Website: apple
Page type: customer-info-address
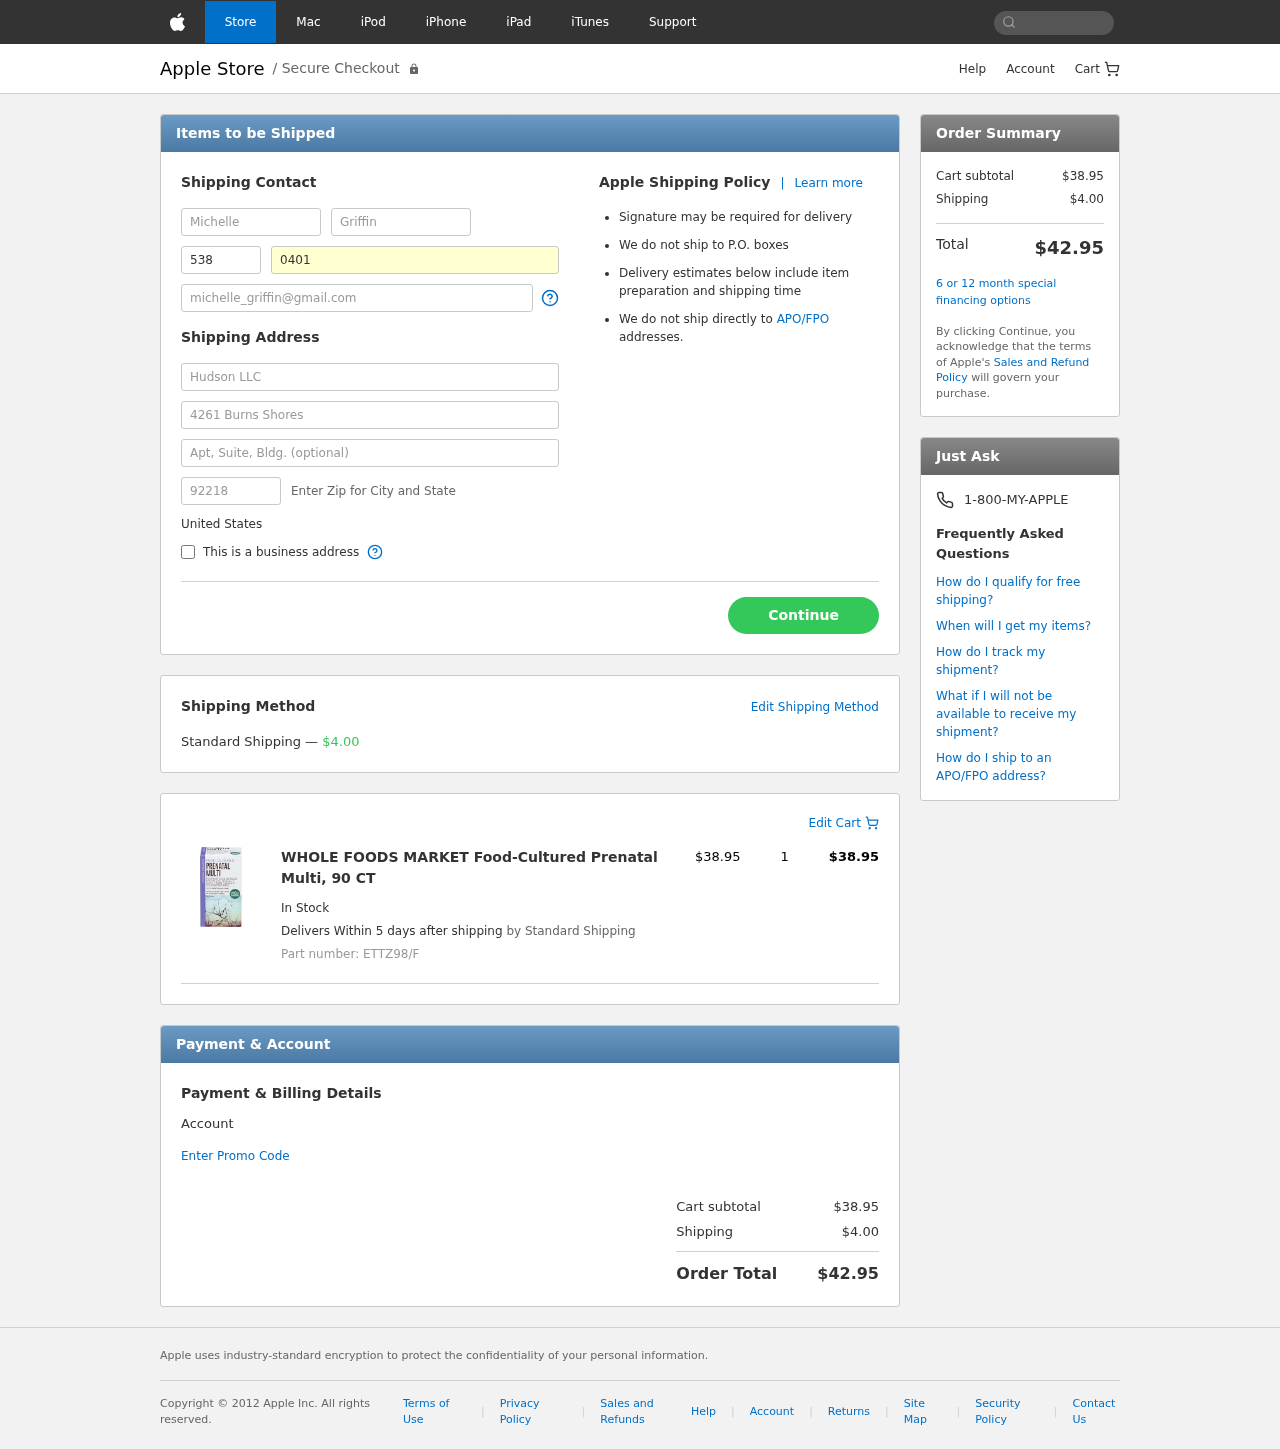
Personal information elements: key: PII_COUNTRY
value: United States
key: PII_FIRSTNAME
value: Michelle
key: PII_LASTNAME
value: Griffin
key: PII_PHONE_AREA
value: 538
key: PII_PHONE_LINE
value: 0401
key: PII_EMAIL
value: michelle_griffin@gmail.com
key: PII_COMPANY
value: Hudson LLC
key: PII_STREET
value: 4261 Burns Shores
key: PII_POSTCODE
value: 92218
Product elements: key: PRODUCT1_NAME
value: WHOLE FOODS MARKET Food-Cultured Prenatal Multi, 90 CT
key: PRODUCT1_PRICE
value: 38.95
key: PRODUCT1_QUANTITY
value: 1
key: PRODUCT1_SKU
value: ETTZ98/F
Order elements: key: ORDER_SHIPPING_COST
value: $4.00
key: ORDER_ITEM_TOTAL
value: $38.95
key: ORDER_SUBTOTAL
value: $38.95
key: ORDER_TOTAL
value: $42.95